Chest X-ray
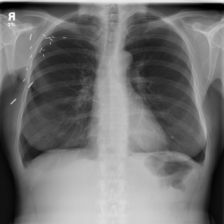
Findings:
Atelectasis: negative
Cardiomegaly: negative
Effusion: negative
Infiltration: negative
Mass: negative
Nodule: negative
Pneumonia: negative
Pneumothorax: negative
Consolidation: negative
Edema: negative
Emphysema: negative
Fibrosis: negative
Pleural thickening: negative
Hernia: negative